Field crop: maize
Growth stage: 2
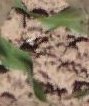
Species: maize